Field crop: maize
Growth stage: 2
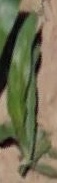
Species: maize